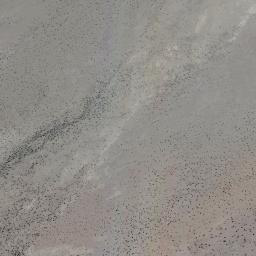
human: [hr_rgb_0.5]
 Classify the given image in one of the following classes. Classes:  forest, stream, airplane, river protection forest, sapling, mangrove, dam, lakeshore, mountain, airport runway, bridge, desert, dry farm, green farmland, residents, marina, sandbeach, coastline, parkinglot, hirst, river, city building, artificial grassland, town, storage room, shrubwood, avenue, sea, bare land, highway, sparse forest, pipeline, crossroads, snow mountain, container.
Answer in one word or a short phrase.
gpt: bare land